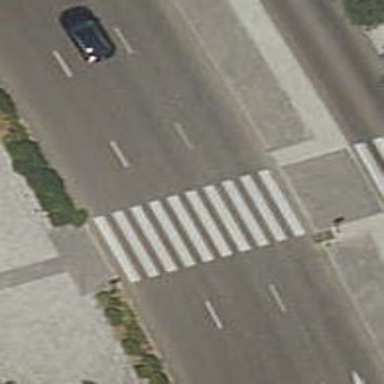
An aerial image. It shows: Uncontrolled road crossing.